Question: I am using the [Google Analytics API PHP] by wanze. I was able to set up authentication (using web auth only) and everything and I stored the token in a session. On another page, I use this code to find all the accounts the user logged in with.
'''
session_start();
include('GoogleAnalyticsAPI.class.php');
$ga = new GoogleAnalyticsAPI();
$ga->auth->setClientId('replaces'); // From the APIs console
$ga->auth->setClientSecret('replaces'); // From the APIs console
$ga->auth->setRedirectUri('replaced'); // Url to your app, must match one in the APIs console
// Get the Auth-Url
$url = $ga->auth->buildAuthUrl();
// Set the accessToken and Account-Id
$ga->setAccessToken($_SESSION['accessToken']);
$ga->setAccountId('ga:xxxxxxx');
// Load profiles
$profiles = $ga->getProfiles();
print_r($profiles);
$accounts = array();
foreach ($profiles['items'] as $item) {
$id = "ga:{$item['id']}";
$name = $item['name'];
$accounts[$id] = $name;
}
// Print out the Accounts with Id => Name. Save the Id (array-key) of the account you want to query data.
// See next chapter how to set the account-id.
print_r($accounts);
'''
I this returned:
'''
Array
(
[http_code] => 403
[error] => Array
(
[errors] => Array
(
[0] => Array
(
[domain] => usageLimits
[reason] => accessNotConfigured
[message] => Access Not Configured. The API is not enabled for your project, or there is a per-IP or per-Referer restriction configured on your API key and the request does not match these restrictions. Please use the Google Developers Console to update your configuration.
[extendedHelp] => https://console.developers.google.com
)
)
[code] => 403
[message] => Access Not Configured. The API is not enabled for your project, or there is a per-IP or per-Referer restriction configured on your API key and the request does not match these restrictions. Please use the Google Developers Console to update your configuration.
)
)
<br />
<b>Warning</b>: Invalid argument supplied for foreach() in <b>/home3/chalzzy/public_html/dashboard/dashboard.php</b> on line <b>21</b><br />
Array
(
)
'''
I see in a lot of places that I need to remove or set all refers in a "Referrals" section in the console but I can't seem to fins that in the new or old console. If it is there and I can't find it, can you please give me a url or a screenshot?
Also, these are all the APIs I have installed for this project:

Thanks in advance,
Ben
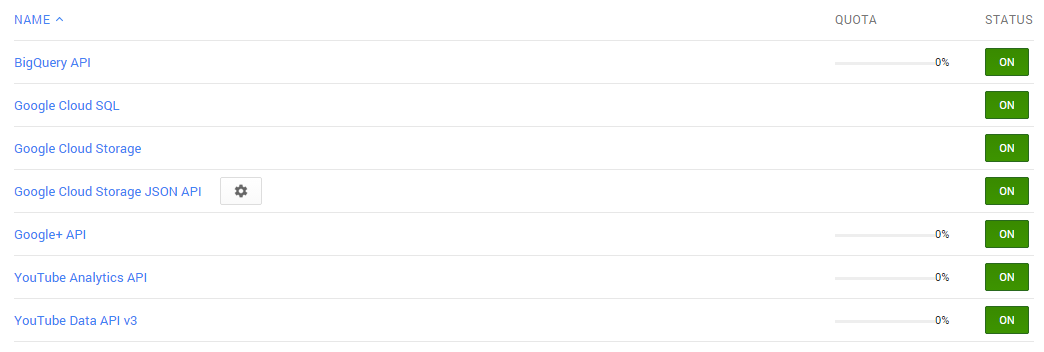
Answer: Hey (I'm sorry it was a very stupid question),
What you have to do is add to your APIs list "Analytics API" in the <URL>.